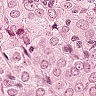
Metastatic tissue present: yes